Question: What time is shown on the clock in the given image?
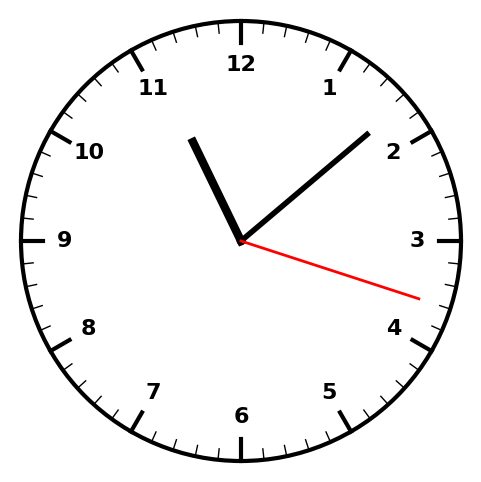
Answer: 11:08:18